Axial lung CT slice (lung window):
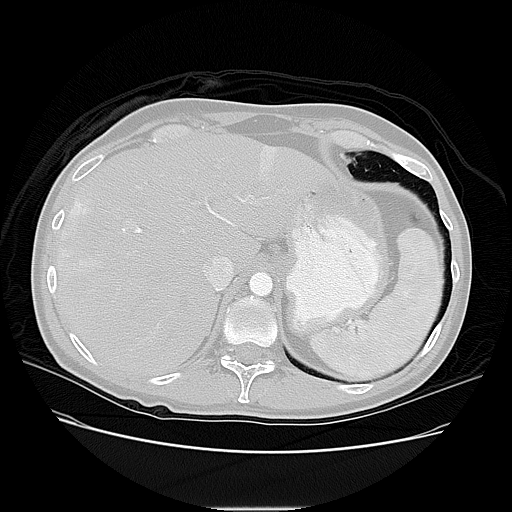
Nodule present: no